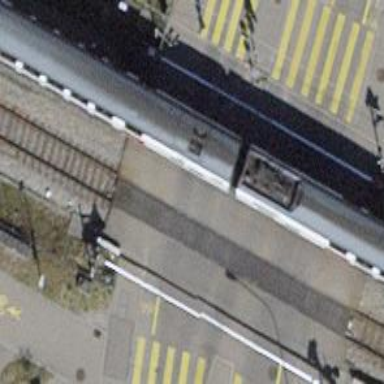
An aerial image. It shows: Railway crossing with barrier.